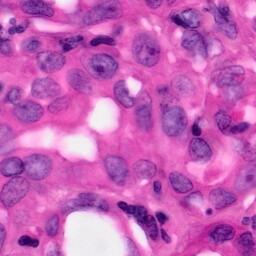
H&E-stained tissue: Pancreatic